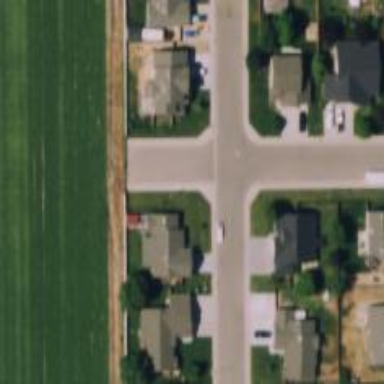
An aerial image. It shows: Unmarked crossing on the road.